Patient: sex F, age 77
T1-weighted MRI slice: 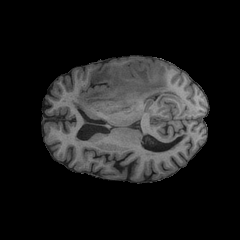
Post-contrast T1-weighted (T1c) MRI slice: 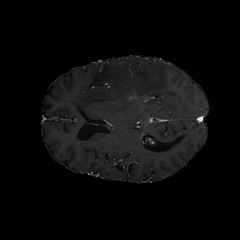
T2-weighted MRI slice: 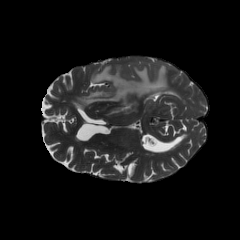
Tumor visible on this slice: yes
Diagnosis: Glioblastoma, IDH-wildtype
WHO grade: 4